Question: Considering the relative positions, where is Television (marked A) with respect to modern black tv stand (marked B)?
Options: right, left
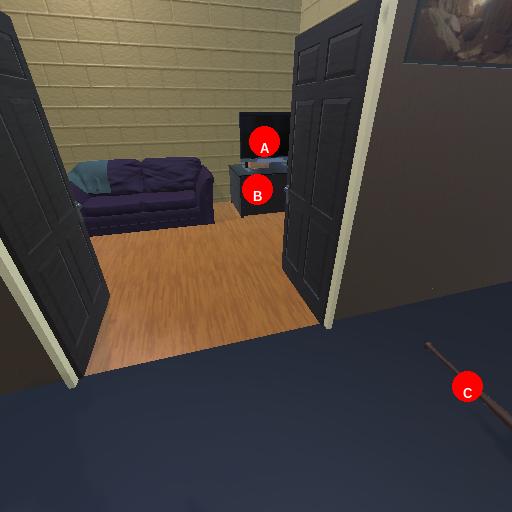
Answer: right